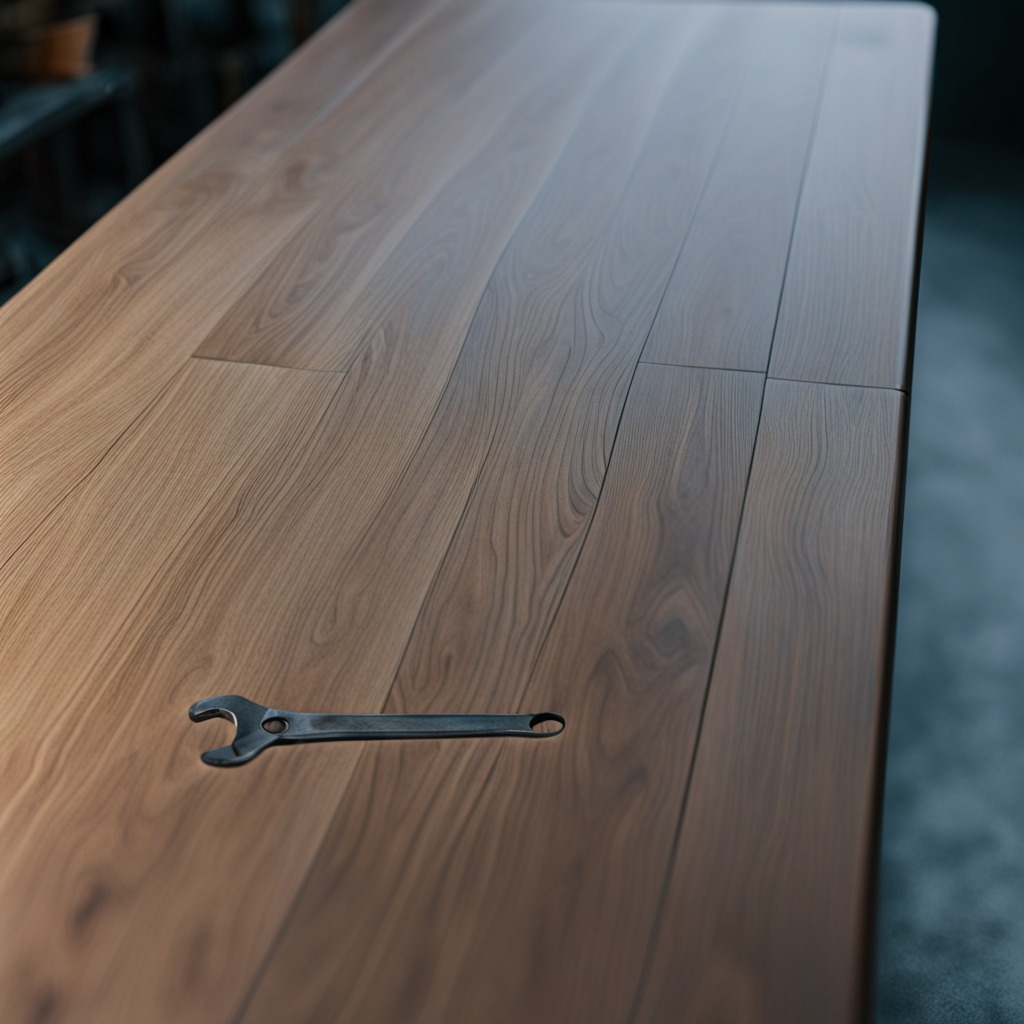
An wrench is lying on the old table with burn marks in a small garage at twilight.